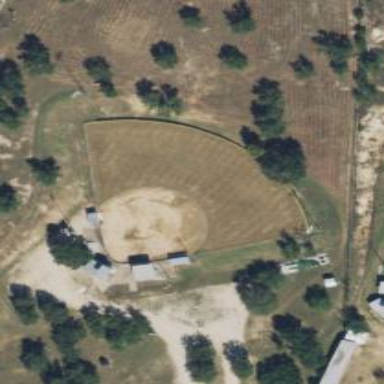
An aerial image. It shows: Baseball pitch for leisure land.